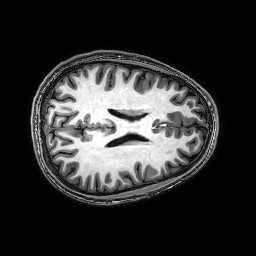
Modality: T1w
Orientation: axial
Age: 21
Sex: male
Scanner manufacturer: philips
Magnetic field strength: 3 T
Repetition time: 0.008253 s
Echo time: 0.00378 s